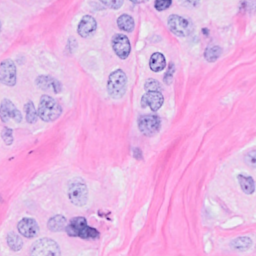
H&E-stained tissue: Breast